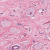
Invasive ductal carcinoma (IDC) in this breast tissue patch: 0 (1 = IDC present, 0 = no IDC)